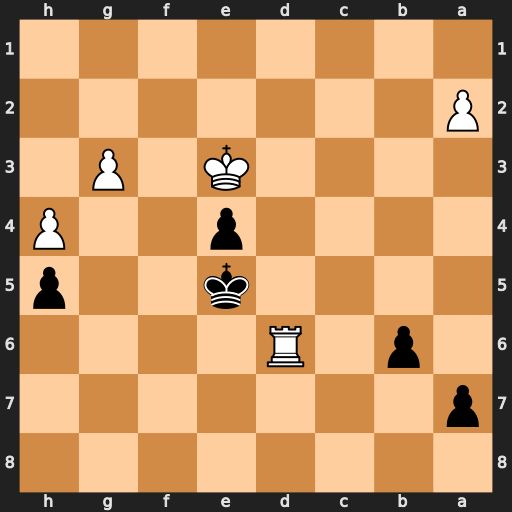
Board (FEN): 8/p7/1p1R4/4k2p/4p2P/4K1P1/P7/8
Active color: b
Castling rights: -
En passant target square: -
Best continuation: Kxd6 Kxe4 b5